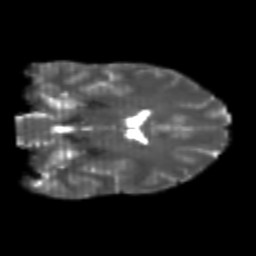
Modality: T2w
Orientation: coronal
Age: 22
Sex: female
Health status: healthy
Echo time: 0.074 s